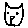
Label: cat